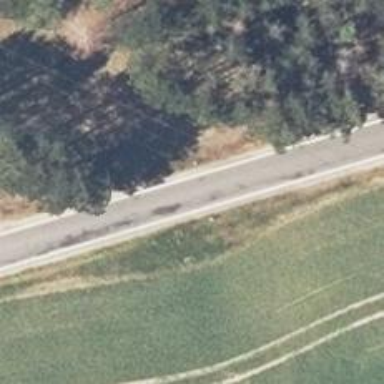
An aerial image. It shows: Asphalt road classified as tertiary.